Question: If I Click the I am getting this below Exception:
'''
Exception raised during rendering: com.android.layoutlib.bridge.MockView cannot be cast to android.view.ViewGroup
Exception details are logged in Window > Show View > Error Log
The following classes could not be instantiated:
- android.support.v4.widget.DrawerLayout (Open Class, Show Error Log)
'''
Then in ->:

In the above screenshot if I 'check' the 'android.support.v4.jar' I am getting the below Multiple Dex error in console:
'''
[2014-11-04 18:35:30 - Dex Loader] Unable to execute dex: Multiple dex files define Landroid/support/v4/accessibilityservice/AccessibilityServiceInfoCompat$AccessibilityServiceInfoVersionImpl;
[2014-11-04 18:35:30 - qmr-android] Conversion to Dalvik format failed: Unable to execute dex: Multiple dex files define Landroid/support/v4/accessibilityservice/AccessibilityServiceInfoCompat$AccessibilityServiceInfoVersionImpl;
'''
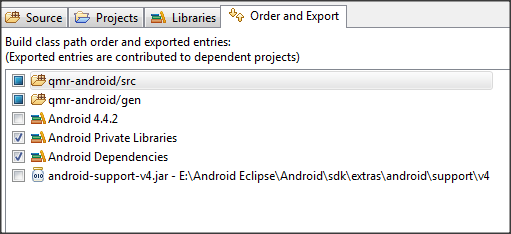
Answer: - These Error occurred because of the android-support-v4.jar.This jar
wasn't updated in my project. It size is nearly 325 kb.So that I
realize to check the jar from other sample application. In that
sample application the jar size would be 530 kb.Then I find it,qmr
project jar was an error.It is not an updated jar. So I removed the
jar placed in qmr and added the sample project jar.Then it solved my
problem.- The error would be occur if I place a jar in this
directory'(E:\Android Eclipse\Android\sdk\extrasndroid\support4)'. This Directory is
applicable to add a jar. But not in my project.- Because other jars like gson.jar,libgoogleanalytics.jar have a
directory in 'E:\workspace\Workspace1\sample-android\libs.'So in my project,add a jar in same directory solve my issue